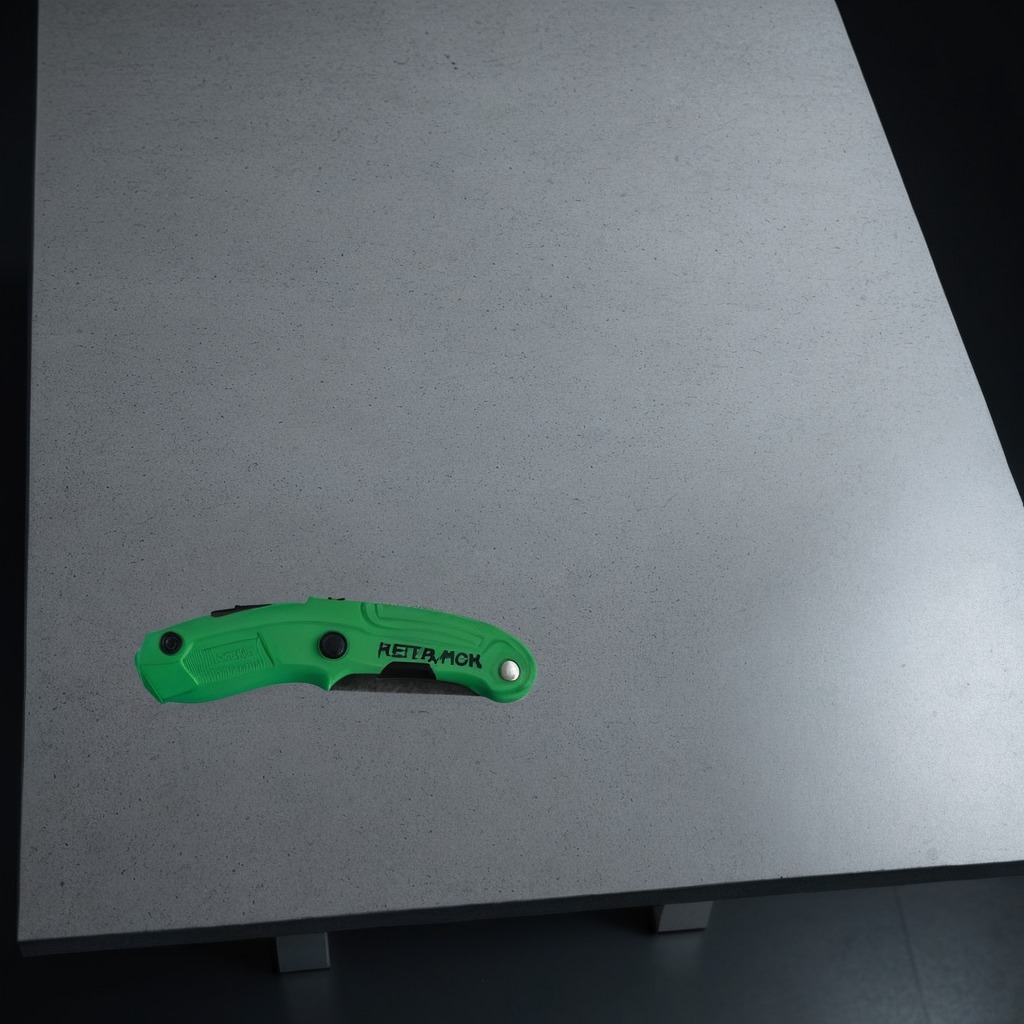
A utility knife lies on the clean granite table inside a workshop at night dim ambient light soft shadows worn but